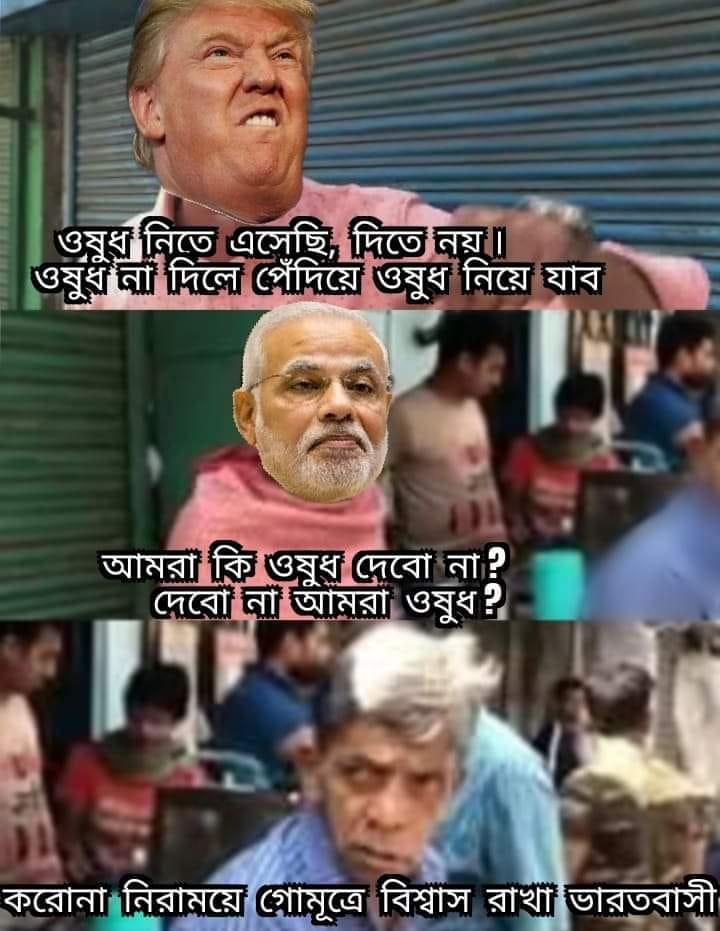
Text: ঔষধ নিতে এসেছি, দিতে নয়। ঔষধ না দিলে পেদিয়ে ঔষধ নিয়ে যাবো। আমরা কি ঔষধ দেব না? দেব না আমরা ঔষধ? করোনা নিরাময়ে গোমূত্রে বিশ্বাস রাখা ভারতীয়।
Label: Hate
Hate category: Political
Targeted group: Organization